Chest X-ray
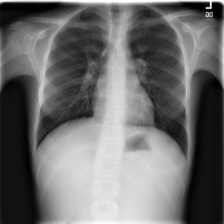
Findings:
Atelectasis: negative
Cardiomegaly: negative
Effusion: negative
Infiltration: negative
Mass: negative
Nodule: negative
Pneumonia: negative
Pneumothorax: negative
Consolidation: negative
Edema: negative
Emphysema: negative
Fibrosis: negative
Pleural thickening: negative
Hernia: negative